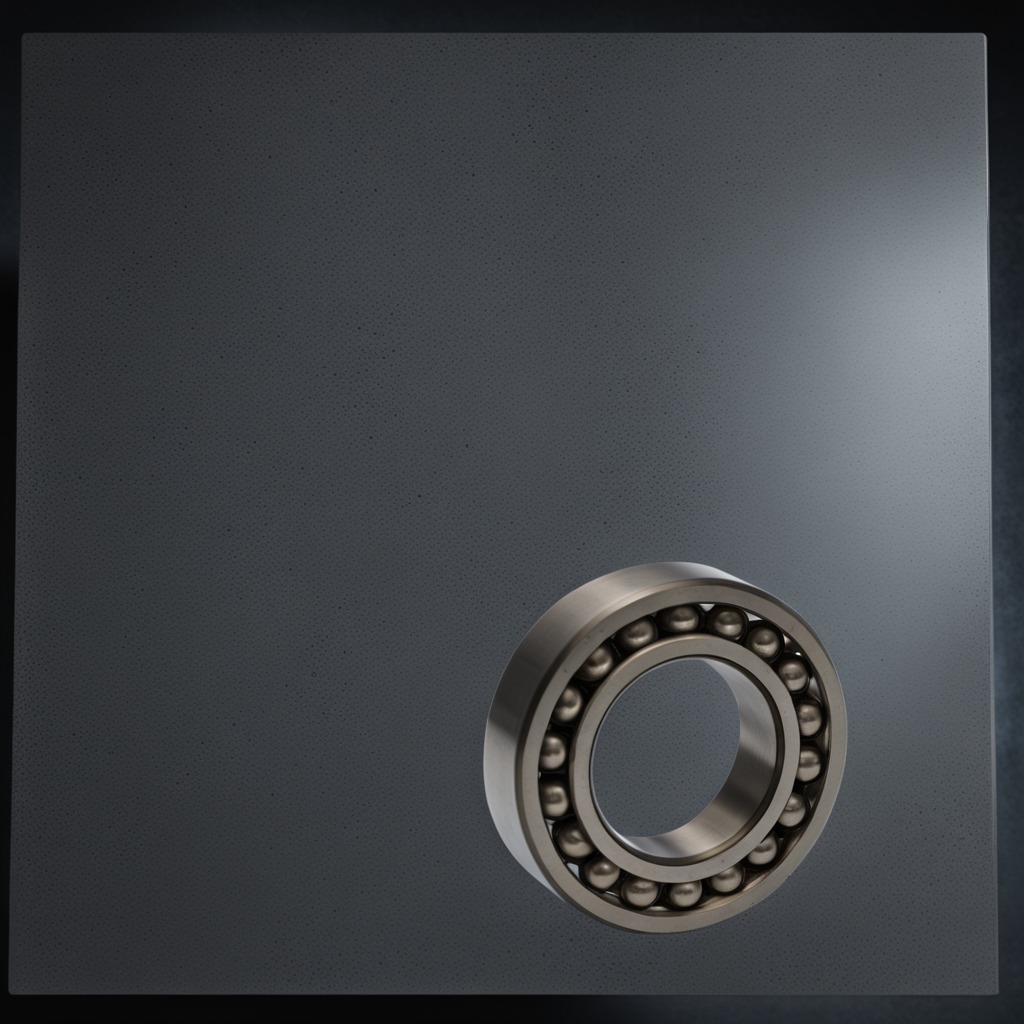
A metal ball bearing is lying on the clean granite table inside a workshop at night.